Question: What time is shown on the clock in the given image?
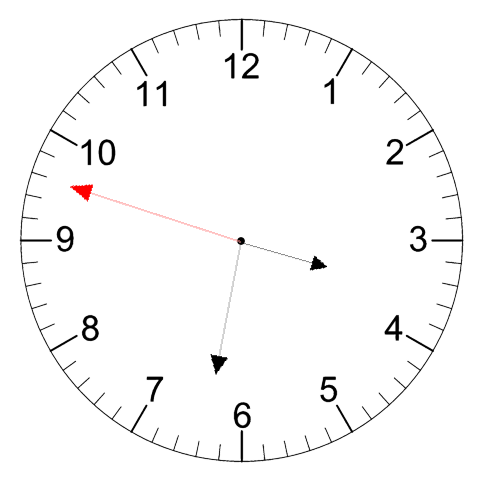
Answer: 03:31:48